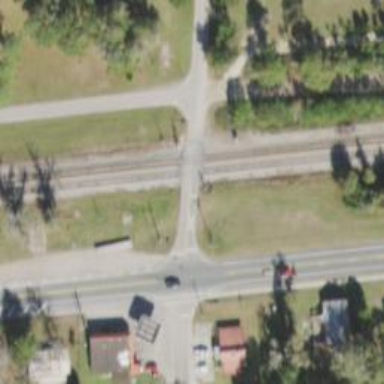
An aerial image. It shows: Level crossing with lights on the railway.